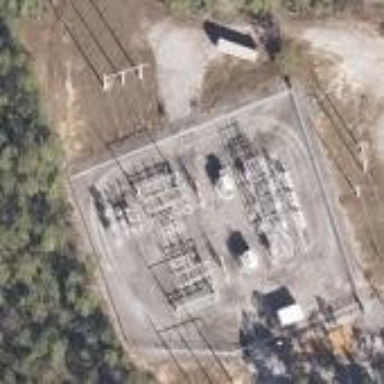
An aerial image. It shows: Distribution power substation secured by fence.